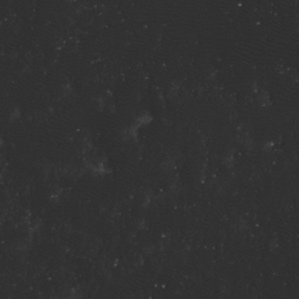
Label: non_frost